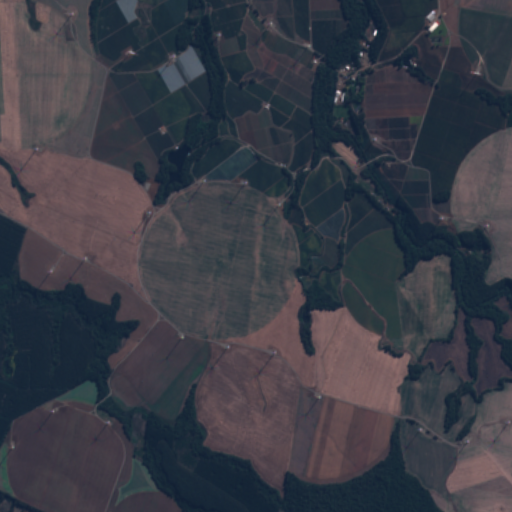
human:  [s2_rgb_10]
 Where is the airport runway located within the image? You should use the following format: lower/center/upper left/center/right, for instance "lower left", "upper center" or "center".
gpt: The airport runway is located in the upper right of the image.
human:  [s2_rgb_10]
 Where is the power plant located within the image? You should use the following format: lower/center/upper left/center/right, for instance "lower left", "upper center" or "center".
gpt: There is no power plant in the image.